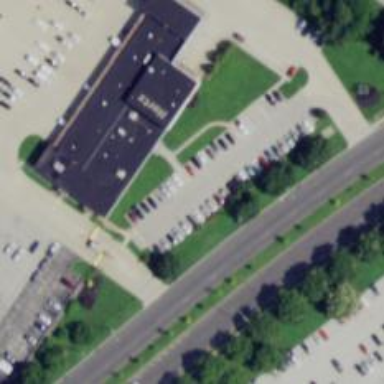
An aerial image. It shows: Car rental service.